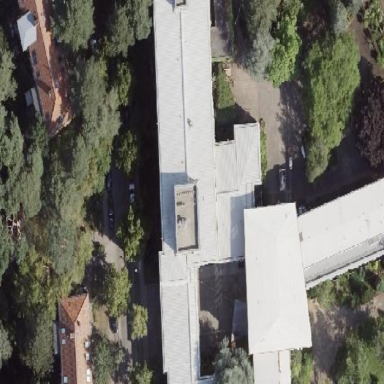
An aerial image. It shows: School building.